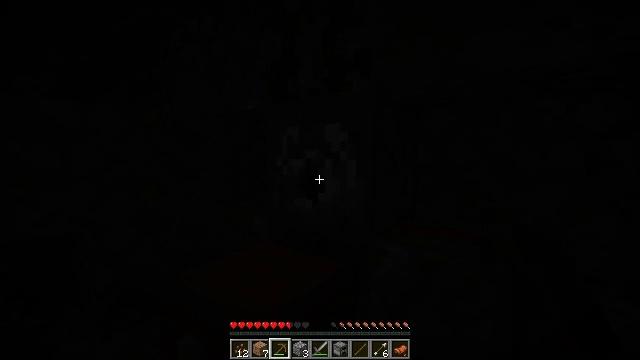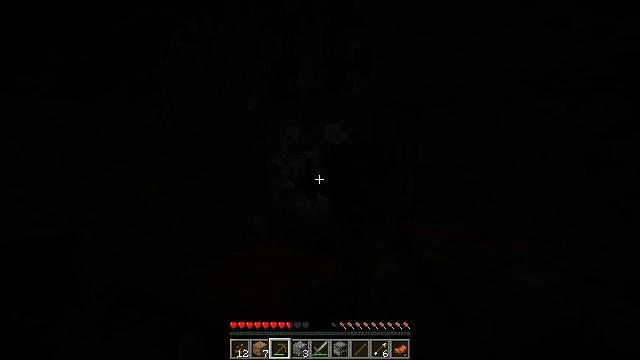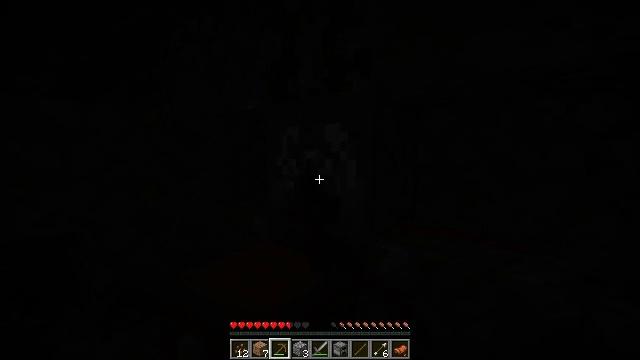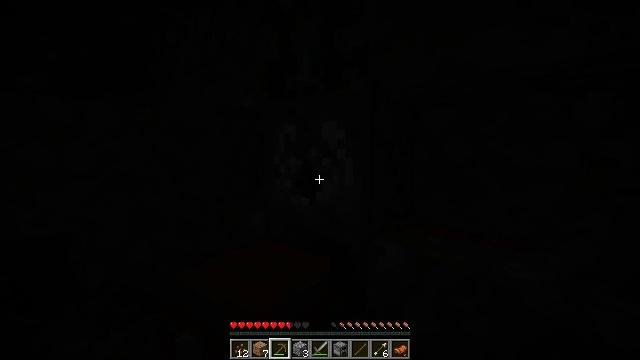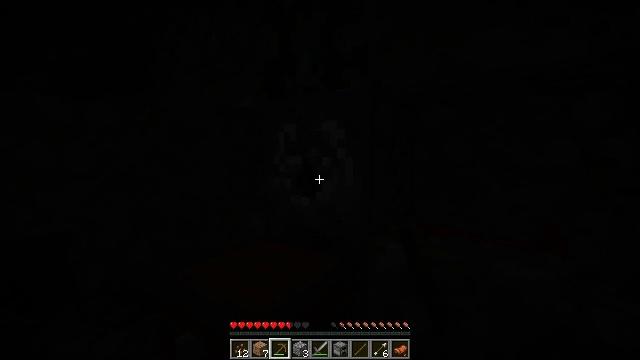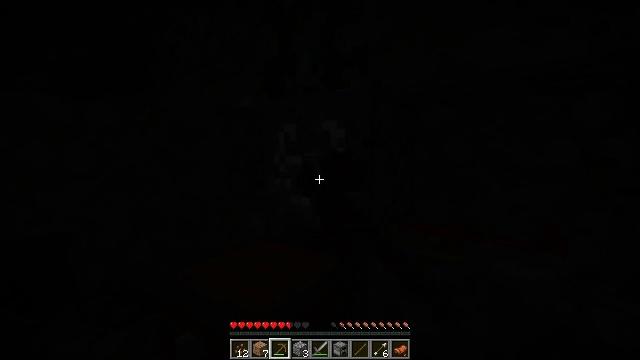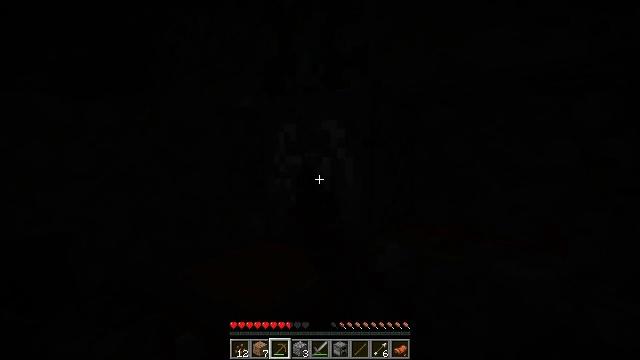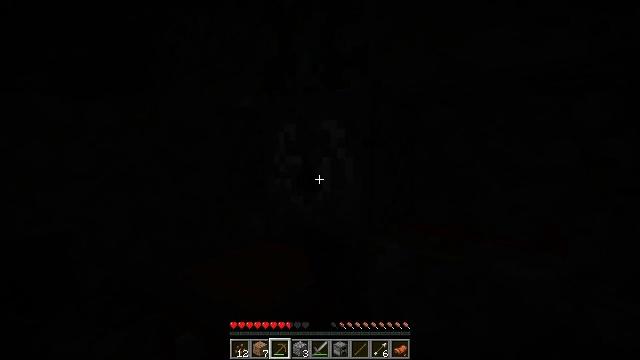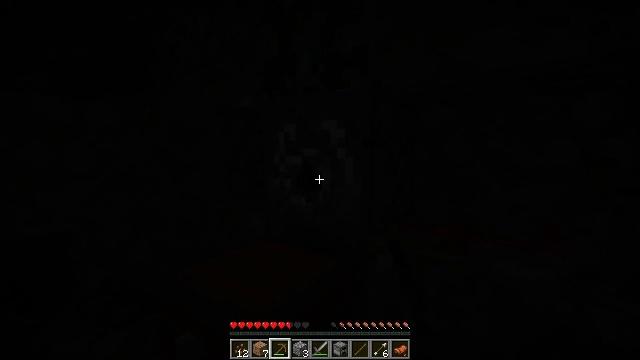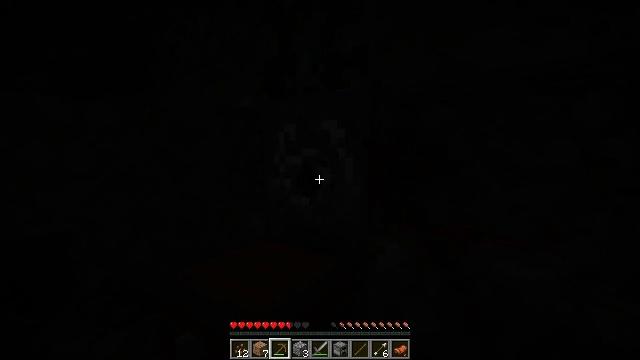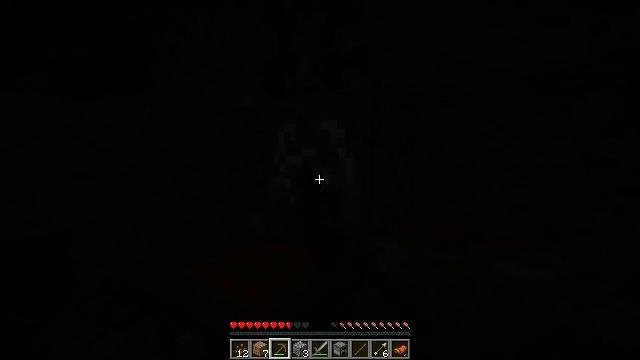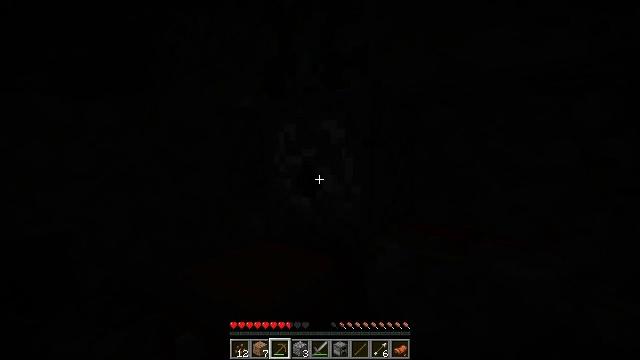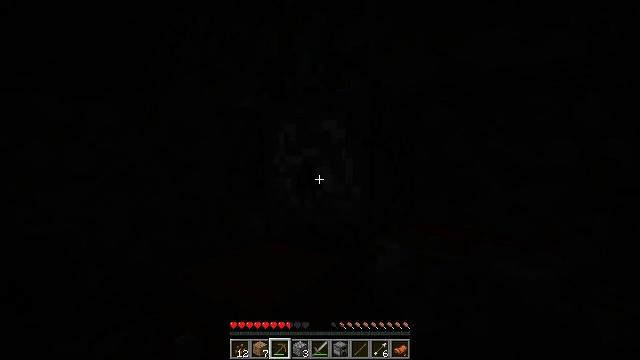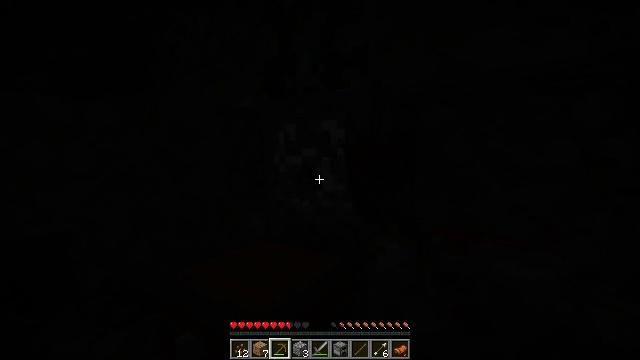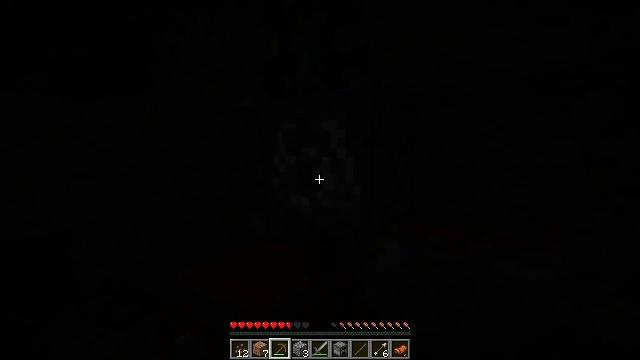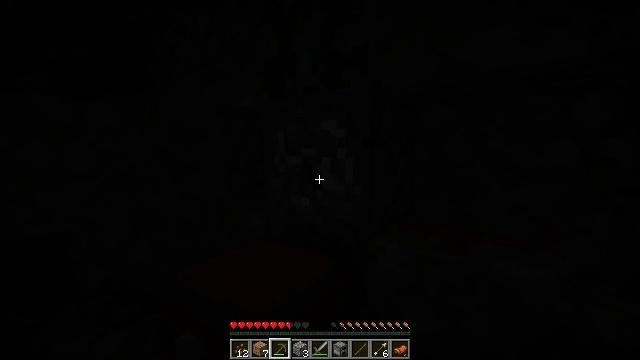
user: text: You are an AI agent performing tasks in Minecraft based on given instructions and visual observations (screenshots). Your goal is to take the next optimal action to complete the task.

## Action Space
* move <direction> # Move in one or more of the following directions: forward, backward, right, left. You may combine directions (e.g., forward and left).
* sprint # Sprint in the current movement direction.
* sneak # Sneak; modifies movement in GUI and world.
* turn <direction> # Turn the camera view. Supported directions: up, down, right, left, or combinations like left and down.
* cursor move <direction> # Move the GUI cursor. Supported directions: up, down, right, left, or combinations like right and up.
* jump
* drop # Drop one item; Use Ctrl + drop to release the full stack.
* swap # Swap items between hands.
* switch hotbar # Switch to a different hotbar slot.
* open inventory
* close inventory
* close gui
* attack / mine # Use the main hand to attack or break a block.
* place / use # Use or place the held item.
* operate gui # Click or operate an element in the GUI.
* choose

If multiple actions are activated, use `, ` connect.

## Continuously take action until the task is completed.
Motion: motion action
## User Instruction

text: Remove the dispenser from its place.
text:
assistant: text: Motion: attack / mine
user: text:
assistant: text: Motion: attack / mine
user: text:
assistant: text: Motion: attack / mine
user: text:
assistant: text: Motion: attack / mine
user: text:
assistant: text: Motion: attack / mine
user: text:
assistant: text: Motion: attack / mine
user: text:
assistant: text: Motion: attack / mine
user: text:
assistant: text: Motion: attack / mine
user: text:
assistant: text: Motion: attack / mine
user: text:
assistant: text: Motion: attack / mine
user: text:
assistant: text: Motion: attack / mine
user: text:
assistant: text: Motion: attack / mine
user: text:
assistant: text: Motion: attack / mine
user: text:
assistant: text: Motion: attack / mine
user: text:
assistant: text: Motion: attack / mine
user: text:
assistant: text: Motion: attack / mine
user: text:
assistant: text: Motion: attack / mine
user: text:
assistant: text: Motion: attack / mine
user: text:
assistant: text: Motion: attack / mine
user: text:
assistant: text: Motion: attack / mine
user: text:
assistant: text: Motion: attack / mine